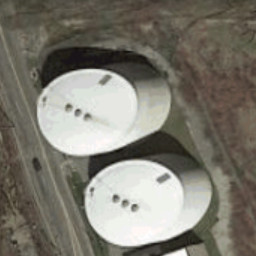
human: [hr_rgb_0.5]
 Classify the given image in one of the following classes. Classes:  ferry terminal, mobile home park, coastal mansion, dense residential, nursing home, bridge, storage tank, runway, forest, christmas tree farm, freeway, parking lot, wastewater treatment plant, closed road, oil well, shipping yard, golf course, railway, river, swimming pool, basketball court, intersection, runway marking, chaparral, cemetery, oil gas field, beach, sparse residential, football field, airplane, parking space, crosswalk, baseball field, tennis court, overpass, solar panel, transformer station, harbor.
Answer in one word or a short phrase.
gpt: storage tank